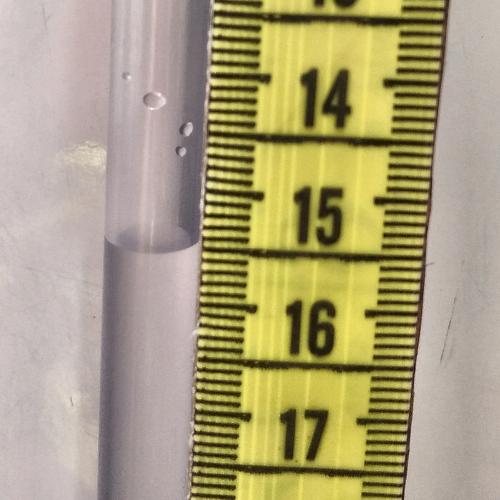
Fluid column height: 15.5 cm